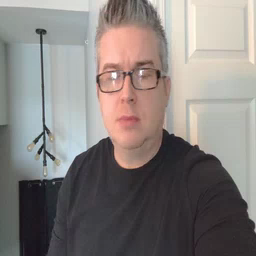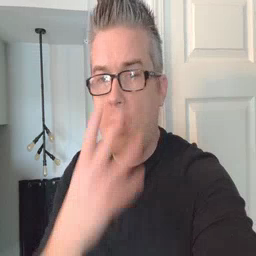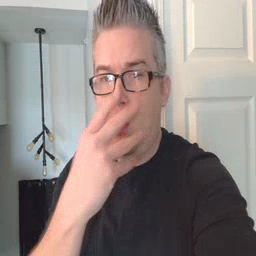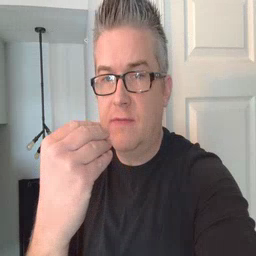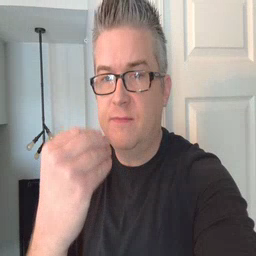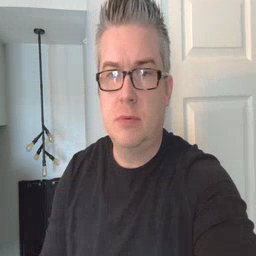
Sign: wolf